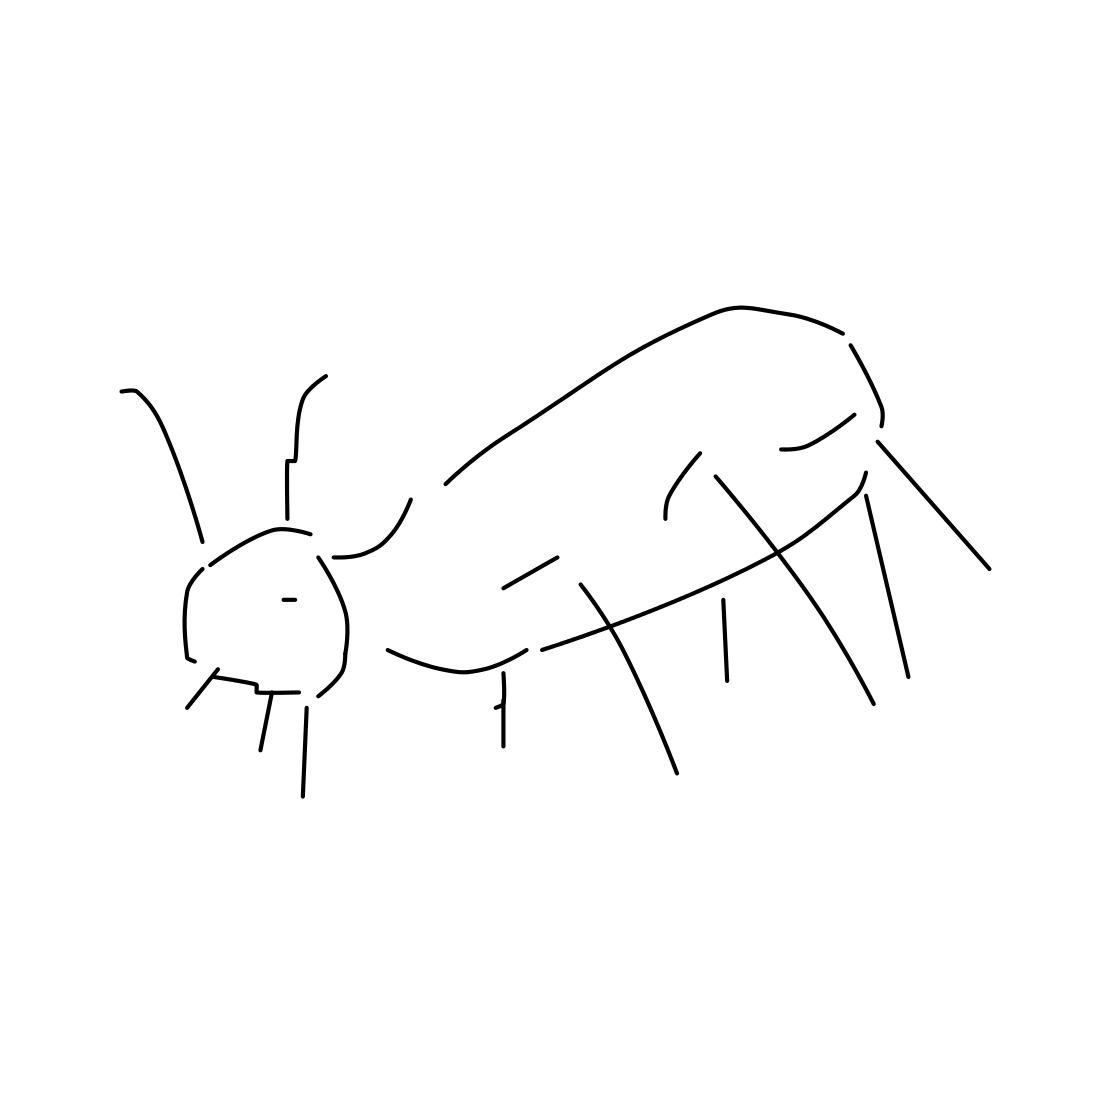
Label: ant